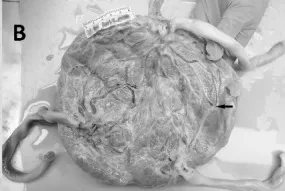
(B) There were two types of anastomosis in MC placenta: the superficial AAA (red arrow) and deep AVA (black arrow).
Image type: medical_photograph (other_medical_photograph)